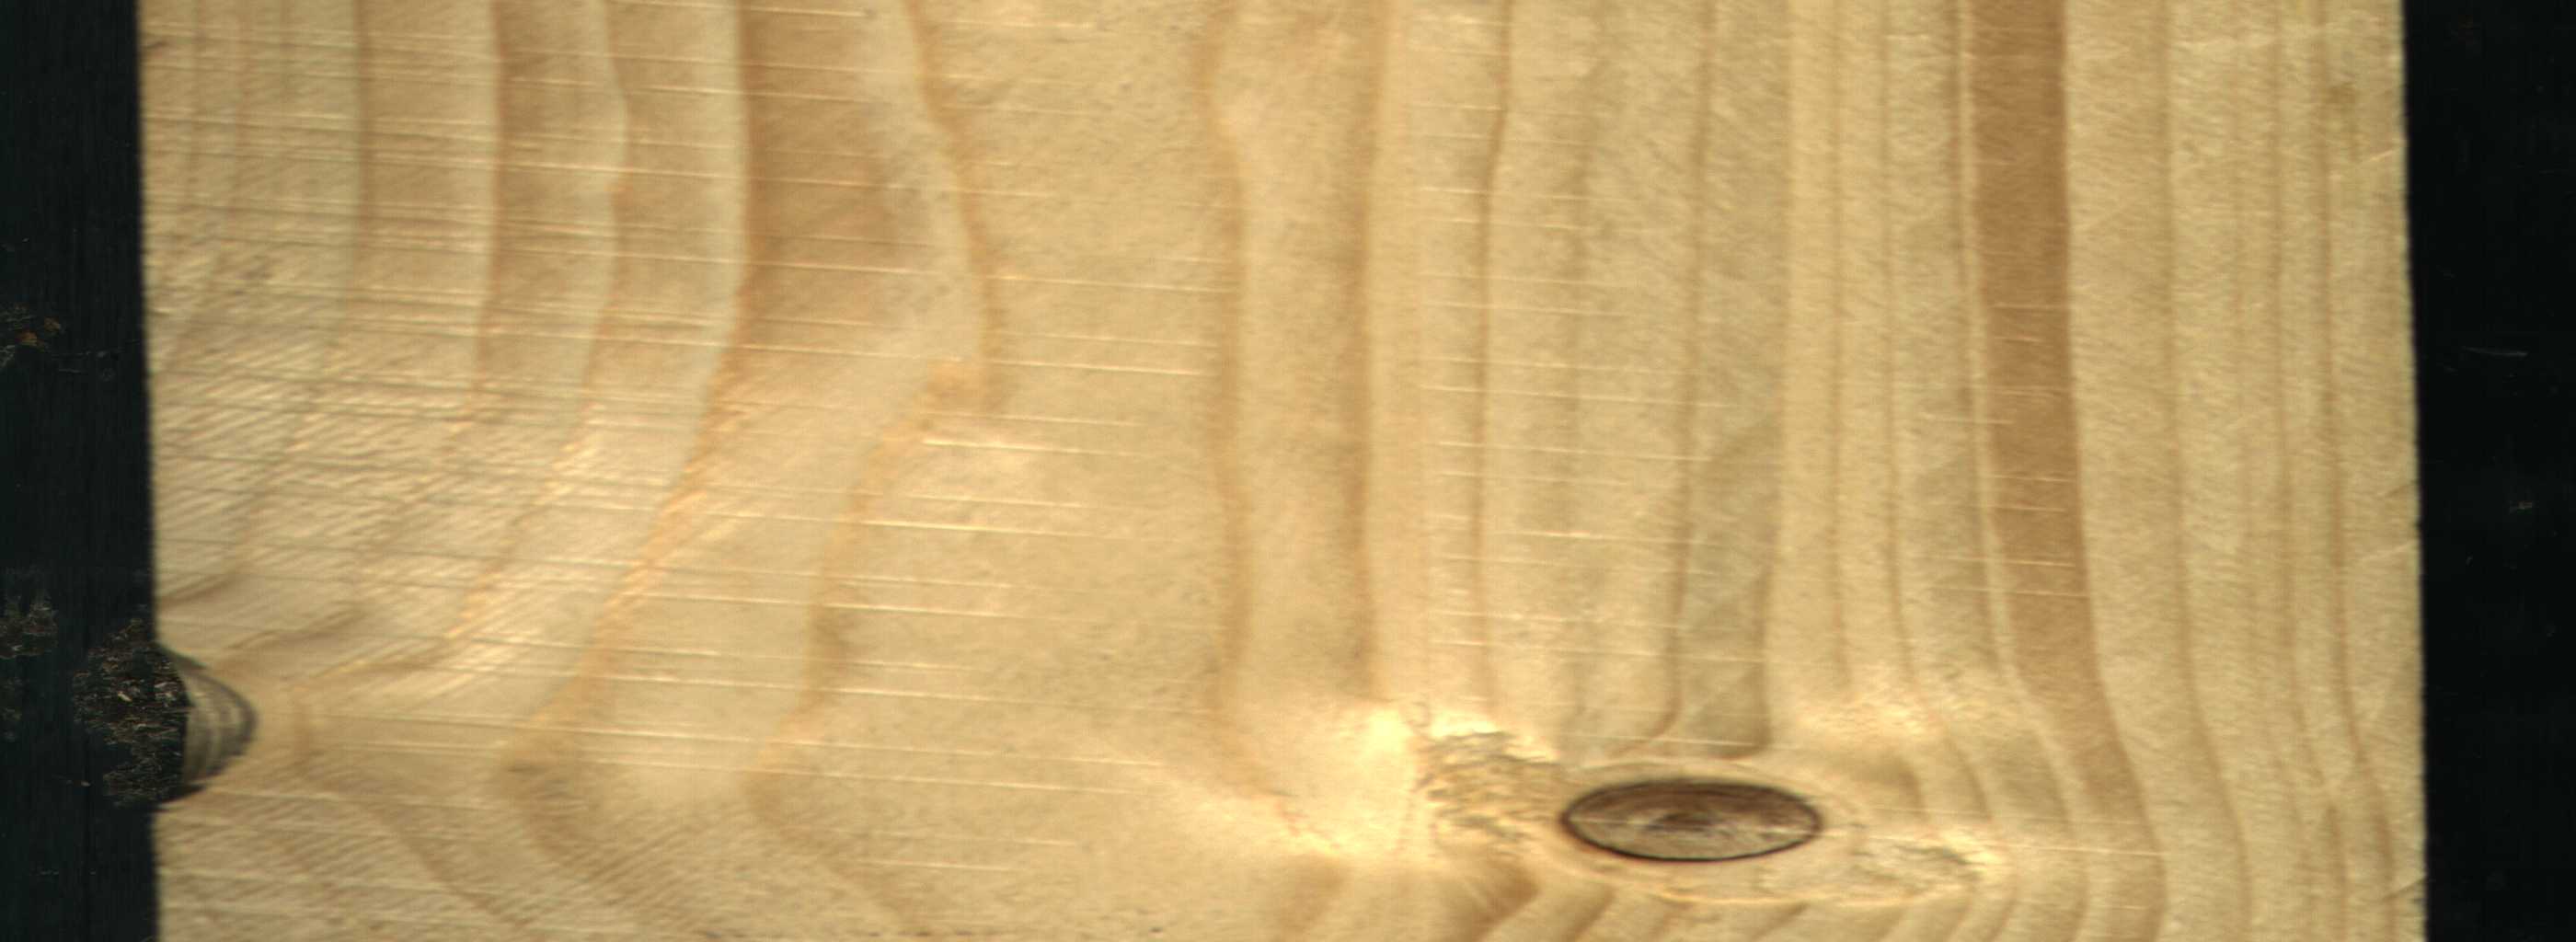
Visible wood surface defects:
Quartzity
Knot_missing
Dead_Knot